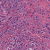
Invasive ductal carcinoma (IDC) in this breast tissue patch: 1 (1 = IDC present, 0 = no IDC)